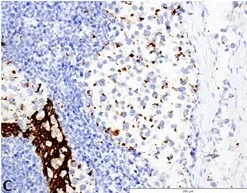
(C) Pancytokeratin stain shows diffuse staining in the normal thymic epithelium in the lower left portion of the image. In contast, clusters of tumor cells show focal, punctuate staining. AE1/AE3 stain, 40x magnification.
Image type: pathology (immunostaining)